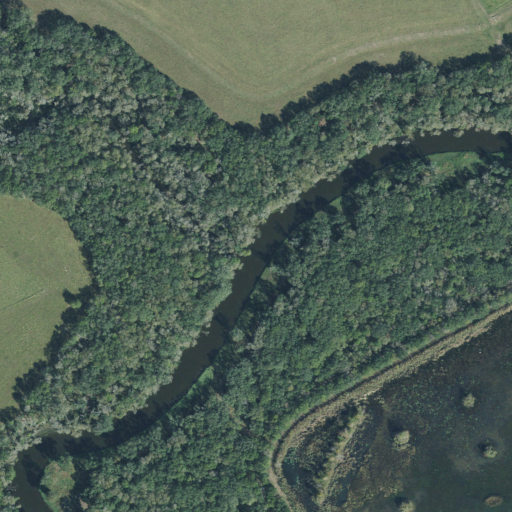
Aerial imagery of valley in Texas named Eagle Gully containing woody wetlands, pasture, cultivated crops, herbaceous wetlands, open water, evergreen forest, and barren land